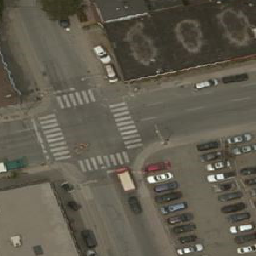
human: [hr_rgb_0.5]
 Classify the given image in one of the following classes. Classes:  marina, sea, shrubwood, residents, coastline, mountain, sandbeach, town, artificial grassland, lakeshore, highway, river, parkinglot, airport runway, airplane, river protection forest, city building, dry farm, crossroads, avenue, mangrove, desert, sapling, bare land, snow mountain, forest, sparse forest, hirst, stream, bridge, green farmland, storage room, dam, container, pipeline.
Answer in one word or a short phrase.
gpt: crossroads